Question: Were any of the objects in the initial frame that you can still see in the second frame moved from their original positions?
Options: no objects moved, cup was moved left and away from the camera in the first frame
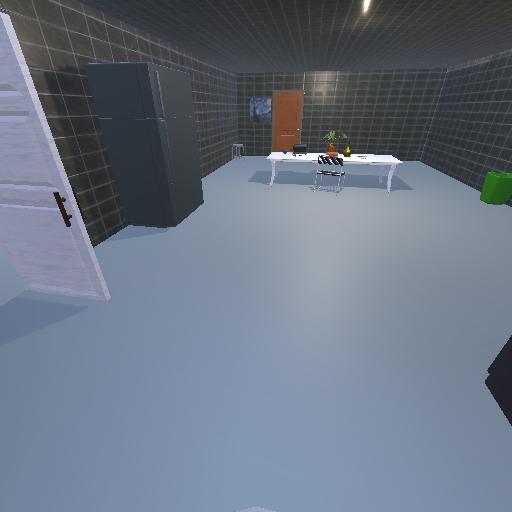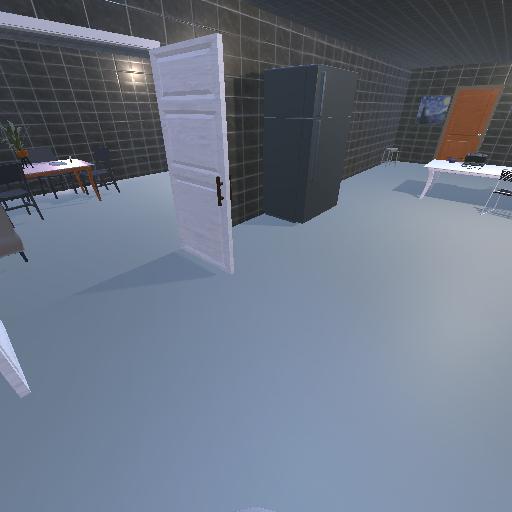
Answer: no objects moved